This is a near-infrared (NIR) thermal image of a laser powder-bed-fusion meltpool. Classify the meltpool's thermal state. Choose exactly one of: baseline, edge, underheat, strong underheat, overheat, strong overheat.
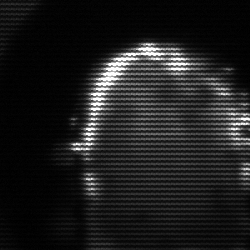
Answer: baseline